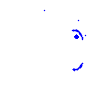
Particle: proton